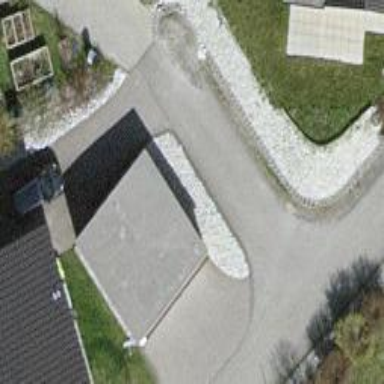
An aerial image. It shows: Garage.